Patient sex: F
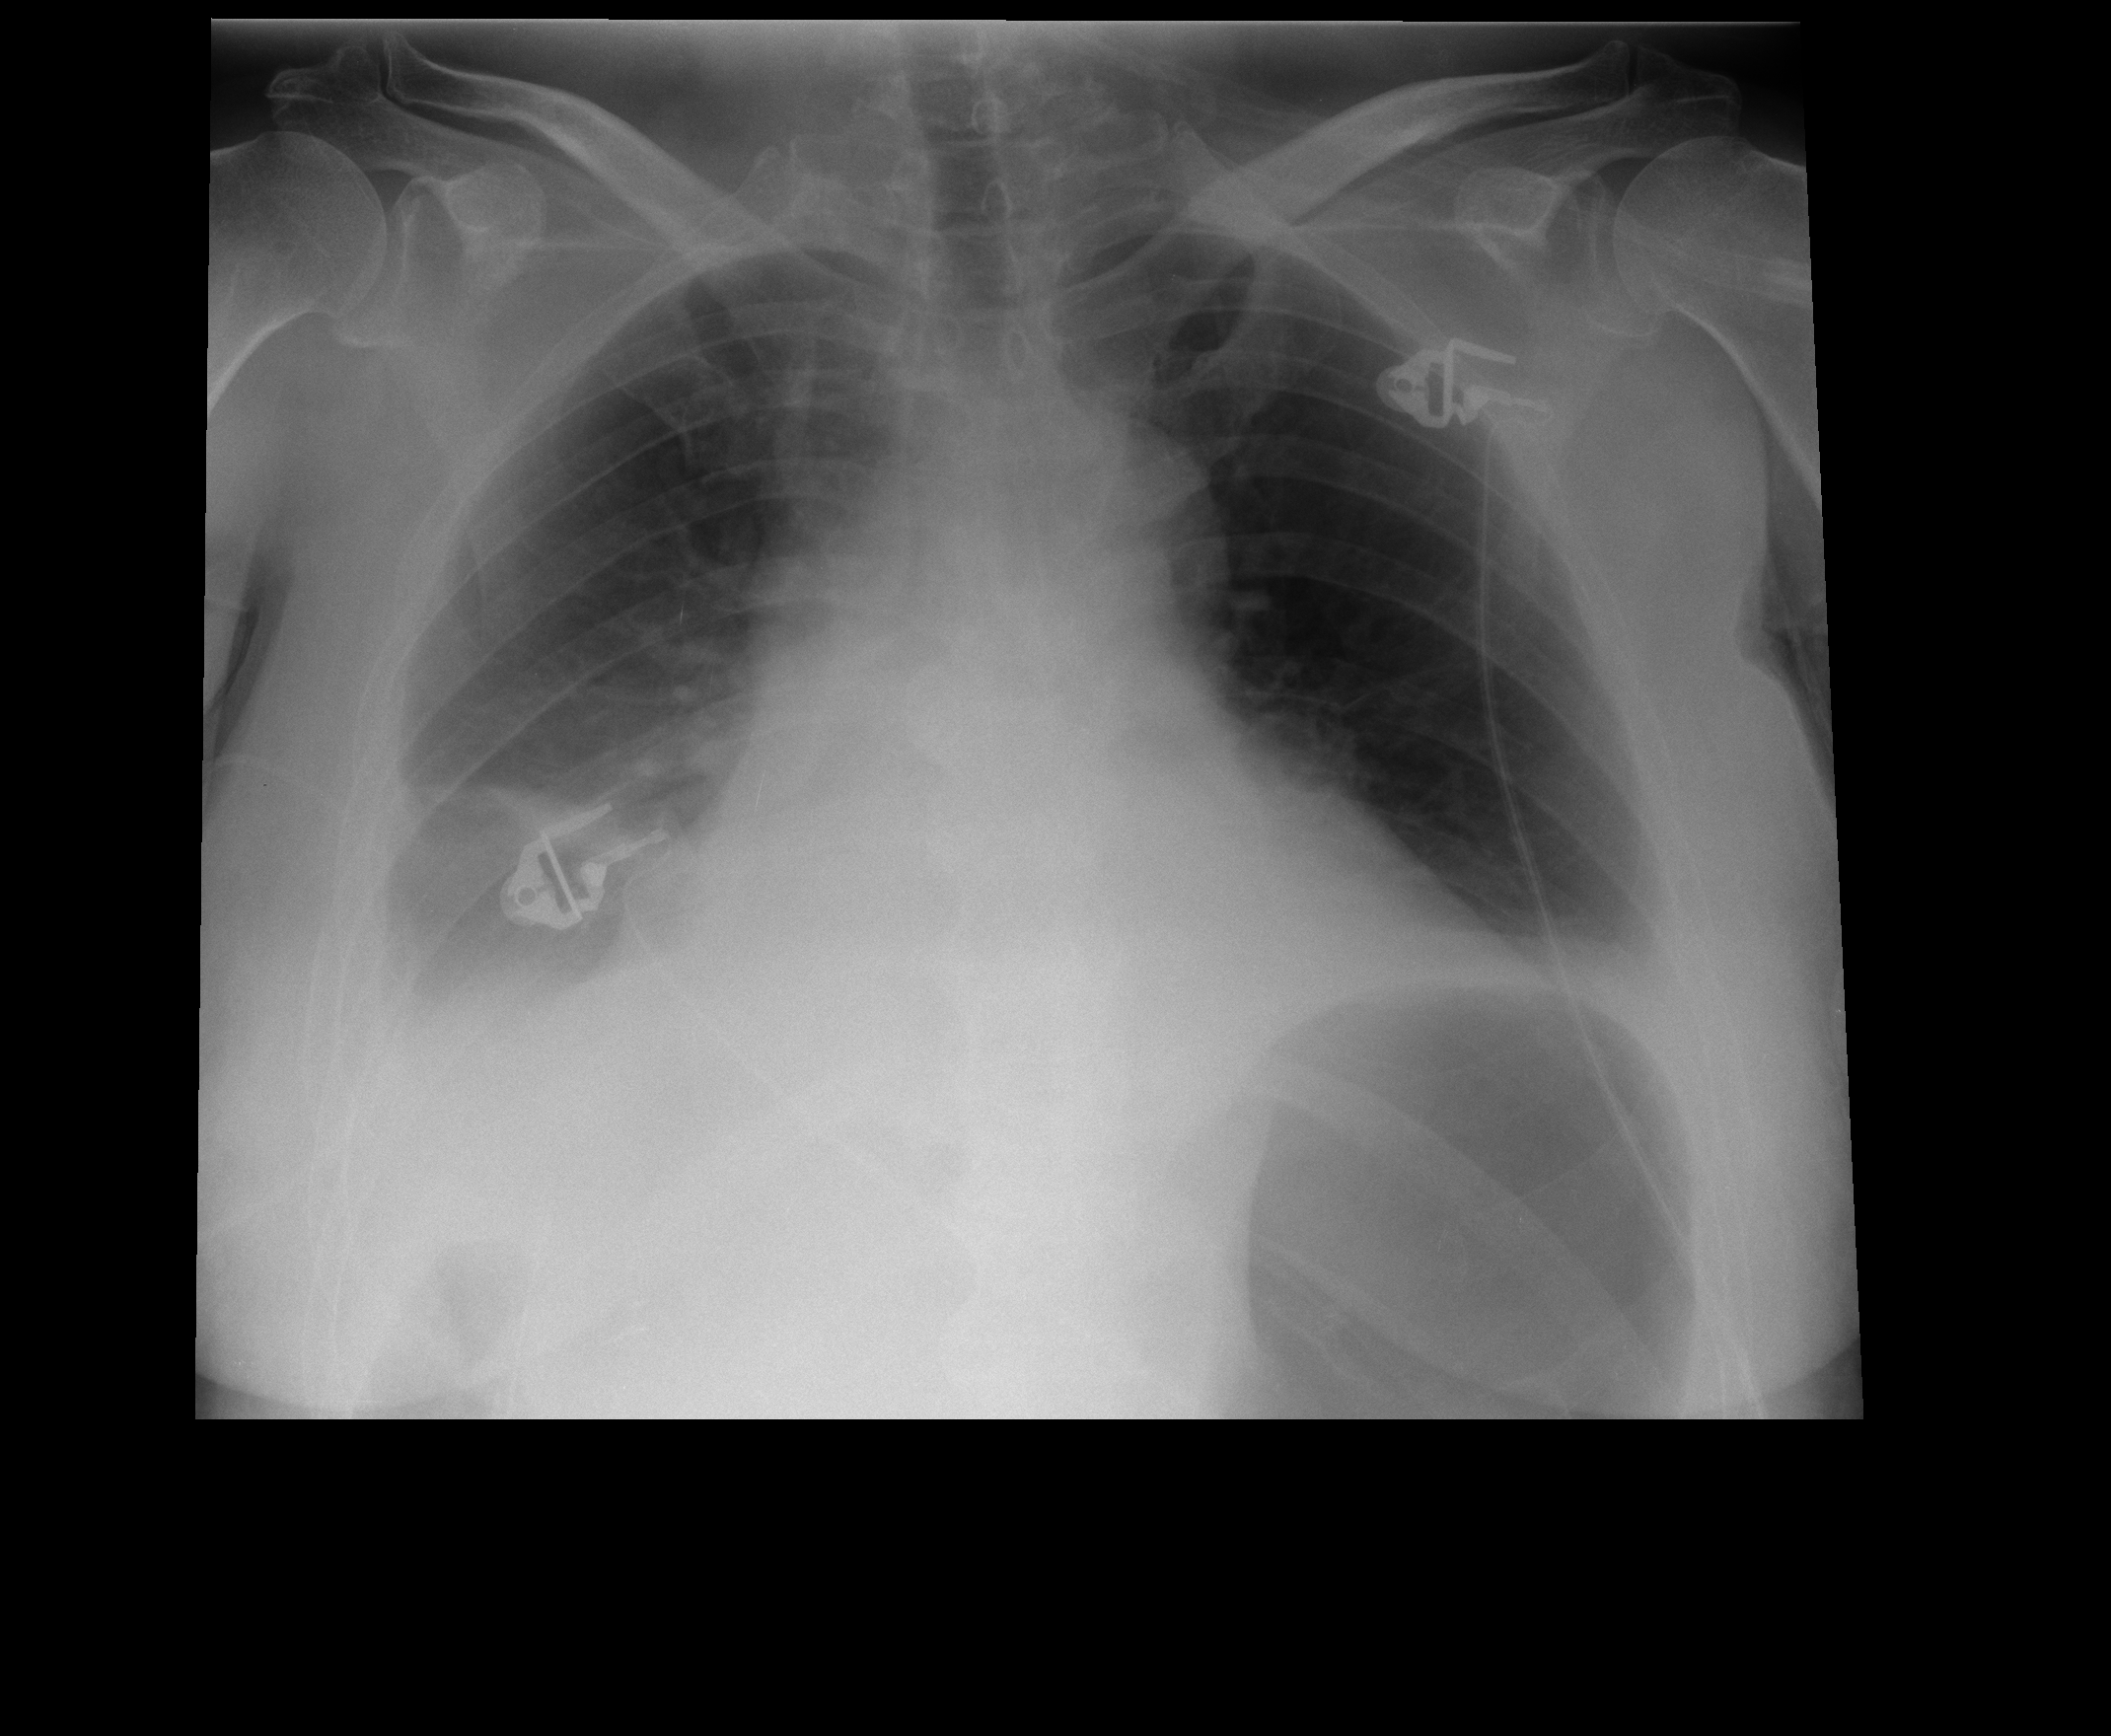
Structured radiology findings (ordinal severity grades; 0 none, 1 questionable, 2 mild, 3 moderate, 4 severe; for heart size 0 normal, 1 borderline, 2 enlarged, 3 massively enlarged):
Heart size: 1
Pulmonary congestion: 0
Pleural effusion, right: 2
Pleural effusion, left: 2
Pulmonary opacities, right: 0
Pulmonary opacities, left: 0
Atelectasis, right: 2
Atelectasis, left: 2